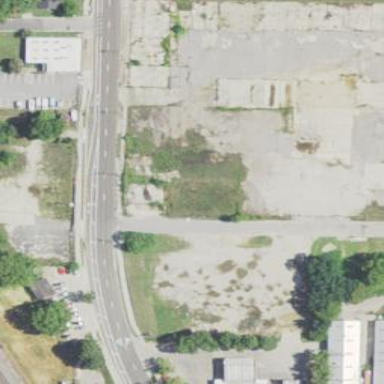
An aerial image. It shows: Brownfield site.